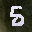
Label: 5